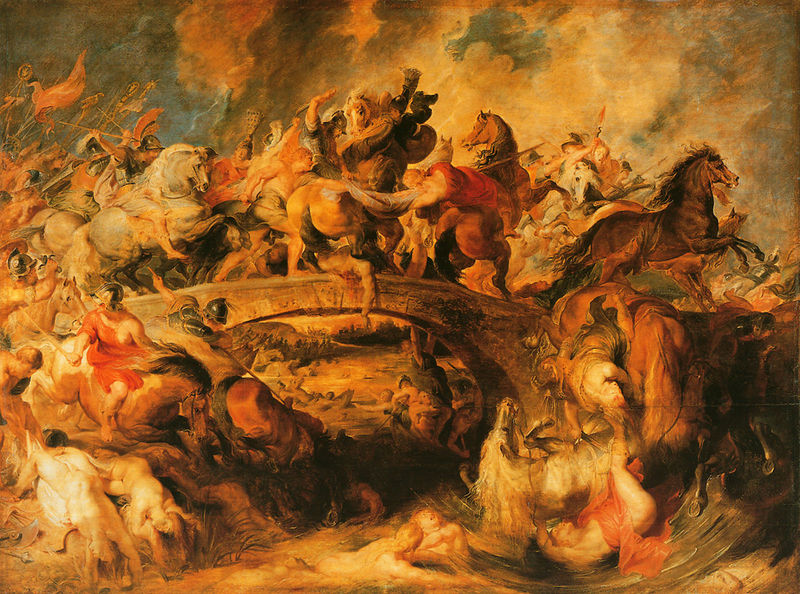
Titel: Amazonenschlacht
Künstler: Peter Paul Rubens
Institution: München, Alte Pinakothek
Schlagwörter: feuer, kampf, mann, wasser, wolken, fluss, gelb, männer, tod, brücke, kinder, pferd, pferde, reiter, bogen, fahnen, schlacht, sturm, blue, fight, men, people, red, soldaten, soldiers, yellow, schwerter, waffen, brutal, soldat, tote, verletzte, helm, heer, rüstung, leid, classic, clouds, hell, horses, rocks, sky, stone, dramatisch, krieger, sturz, orange, death, lanzen, helmet, speer, river, animals, army, battle, drama, fall, falling, flag, bridge, person, history, war, horse, fire, hores, anger, angry, chaos, weapon, knights, warriors, warm, intense, le, brifge, leiod, historismus, 전쟁, 창, 명화, 말, 다리, 봉기, 하천, 불길, 병사들, 살인, 말이 있다, 사람들이 말을타고 싸우는 중이다, 다리위에 사람들이 말을 타고 있다, 말이 다리위에 떨어지고 있다, 사람들이 옷을 벗고 싸우고 있다